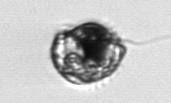
Label: Proterythropsis